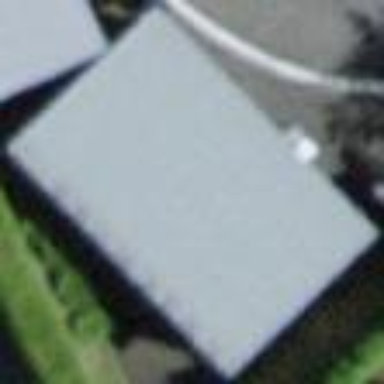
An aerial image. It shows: View of roof of building.